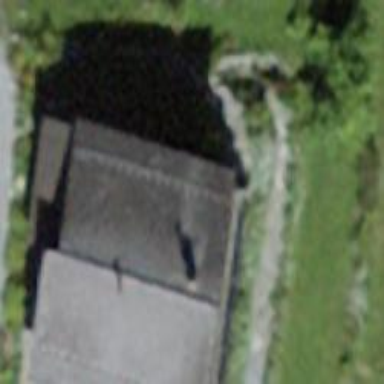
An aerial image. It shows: Detached building.